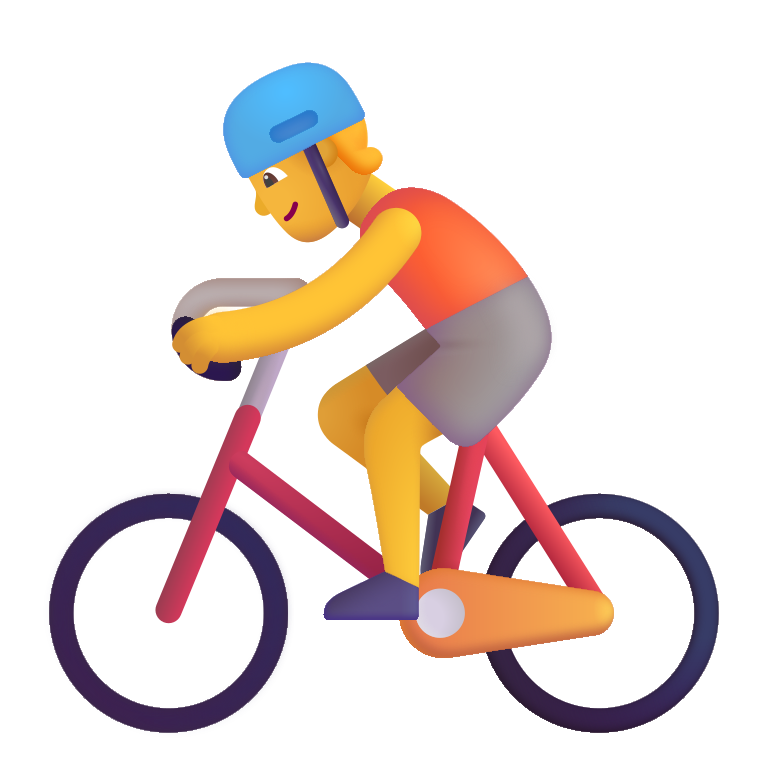
person biking color default